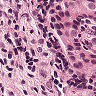
Metastatic tissue present: yes